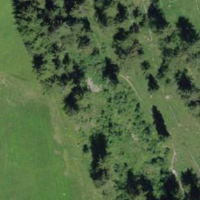
EUNIS habitat code: 44
Species observed at this site:
Pimpinella major